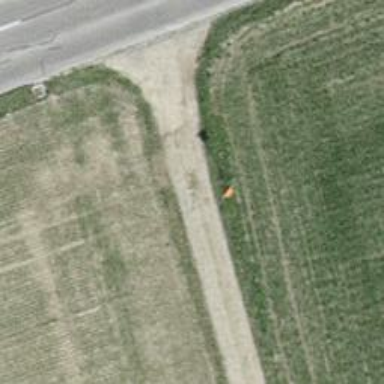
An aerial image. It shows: Aerial marker.